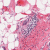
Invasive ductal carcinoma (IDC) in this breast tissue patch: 1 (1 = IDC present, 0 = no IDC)